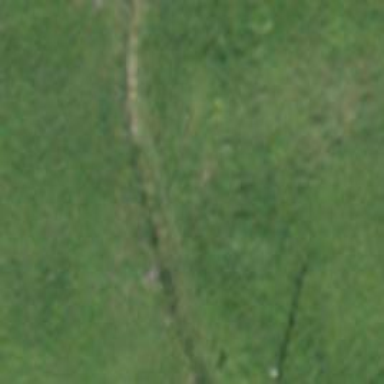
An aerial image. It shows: Path with grass surface that is impassable.